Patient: sex M, age 72
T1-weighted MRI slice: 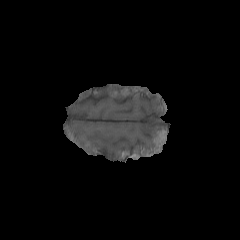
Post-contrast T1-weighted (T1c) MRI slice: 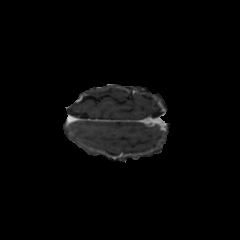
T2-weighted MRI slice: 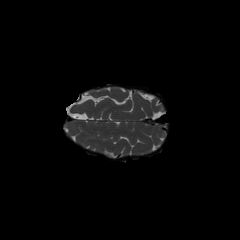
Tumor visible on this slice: no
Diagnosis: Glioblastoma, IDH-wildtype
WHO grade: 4